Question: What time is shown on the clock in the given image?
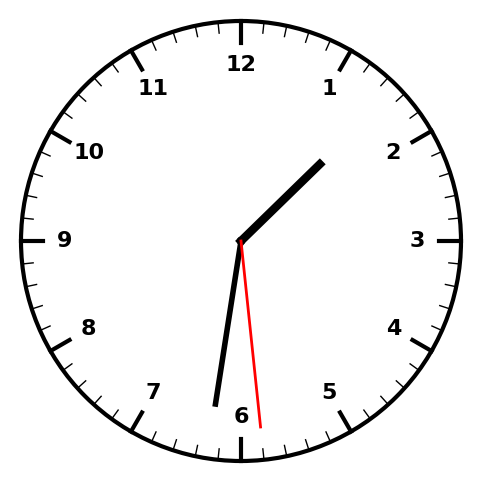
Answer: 01:31:29